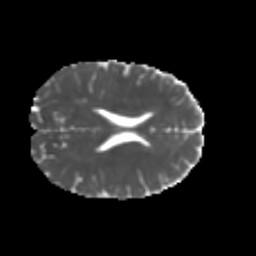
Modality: MD
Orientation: axial
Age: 28
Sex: male
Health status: healthy